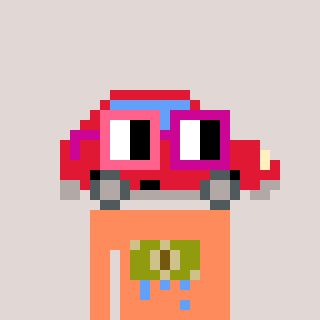
a pixel art character with square pink and red glasses, a car-shaped head and a peachy-colored body on a warm background